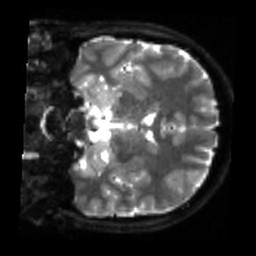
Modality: sbref
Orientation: coronal
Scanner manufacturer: siemens
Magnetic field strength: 3 T
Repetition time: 4 s
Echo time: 0.0594 s